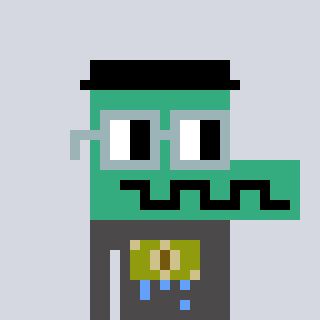
a pixel art character with square dark gray glasses, a crocodile-shaped head and a grayscale-colored body on a cool background